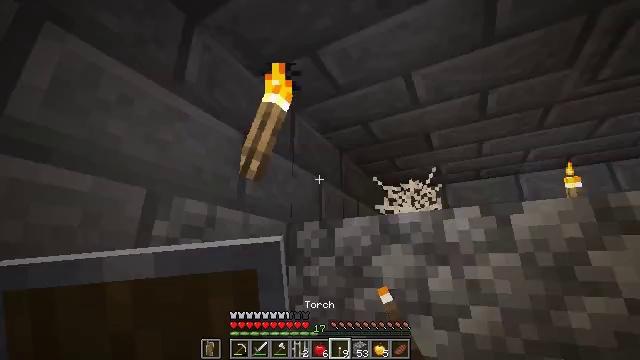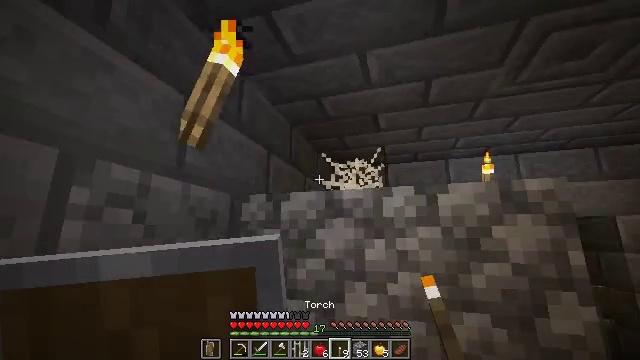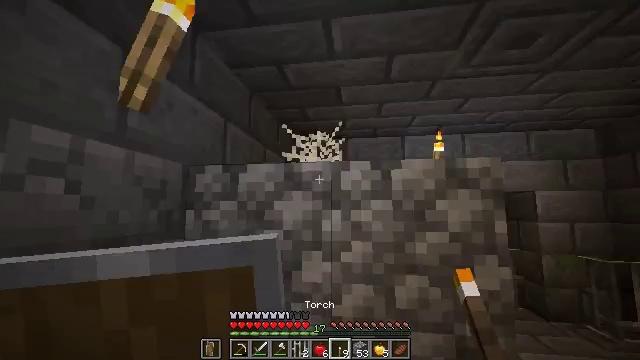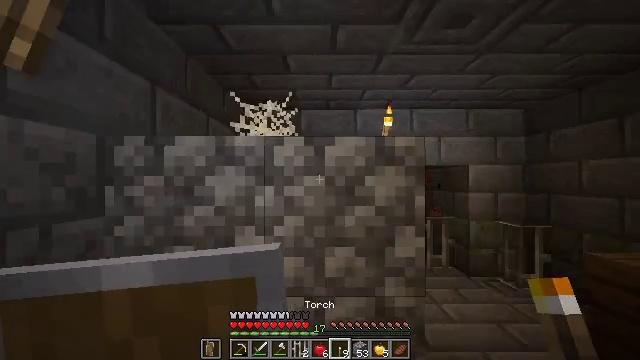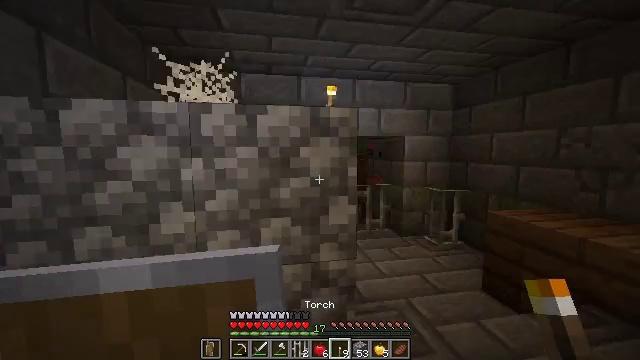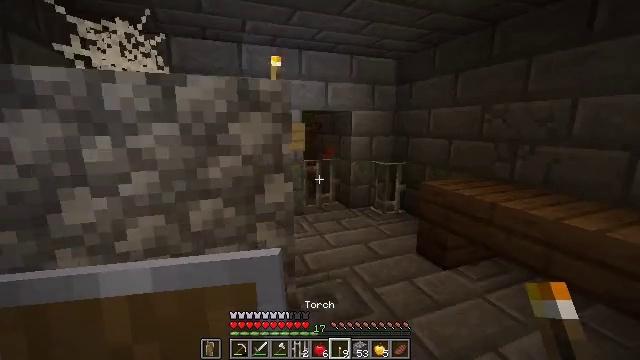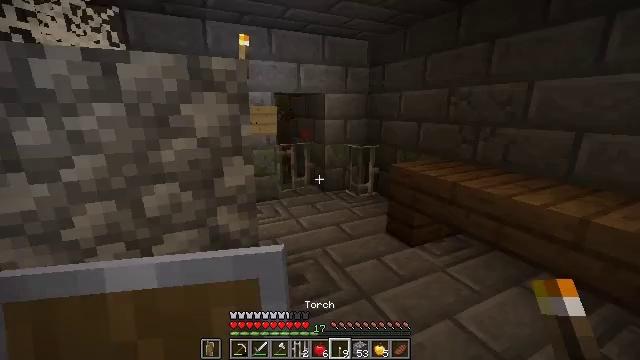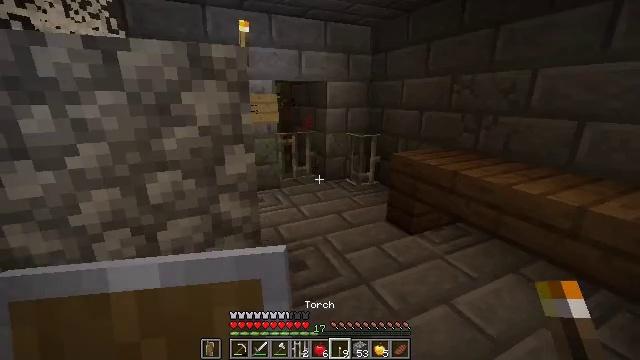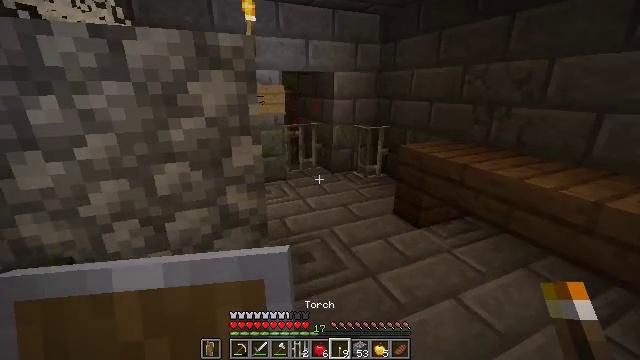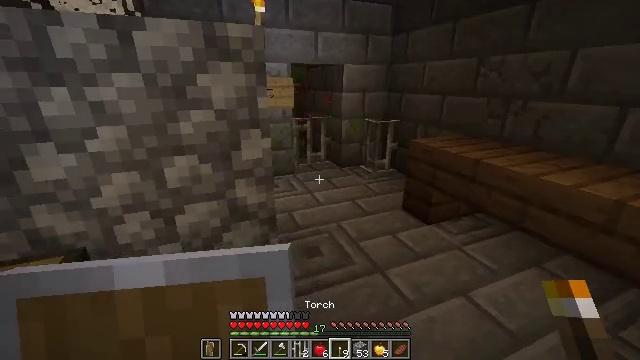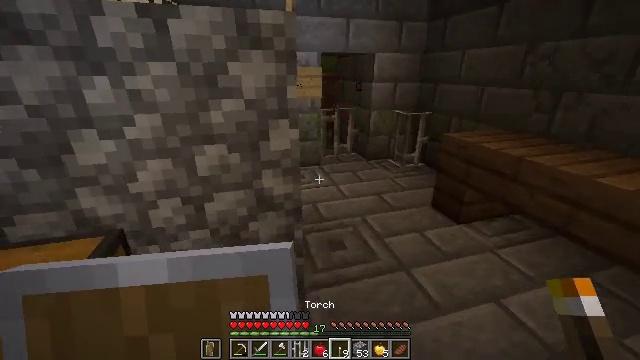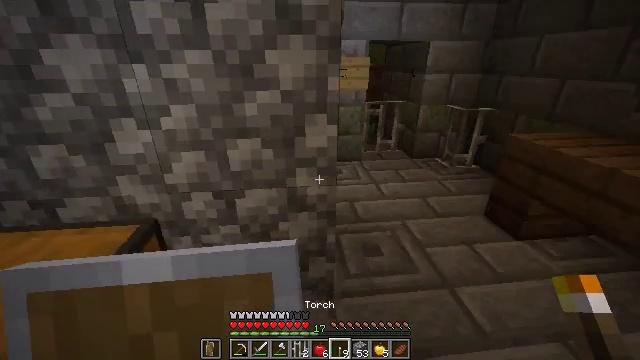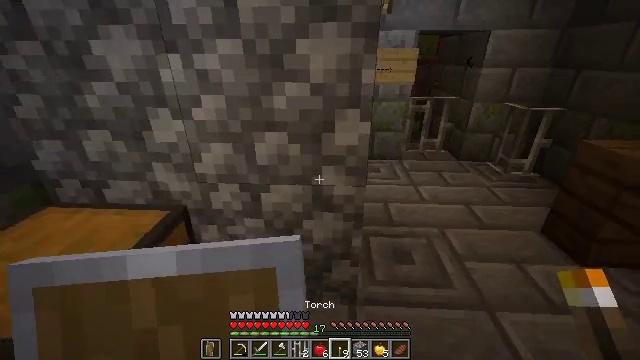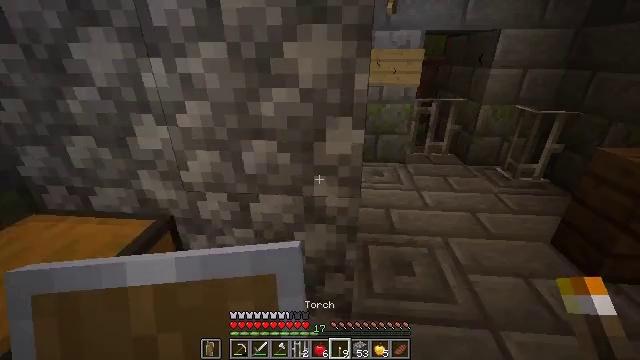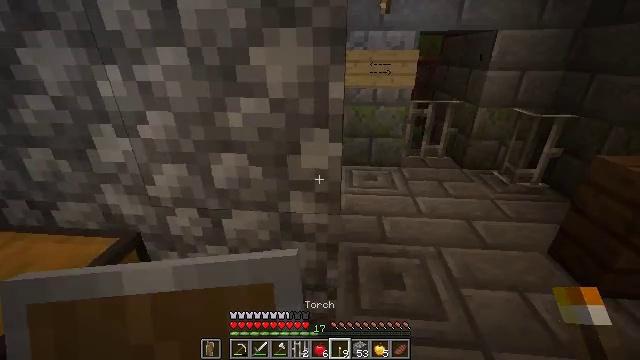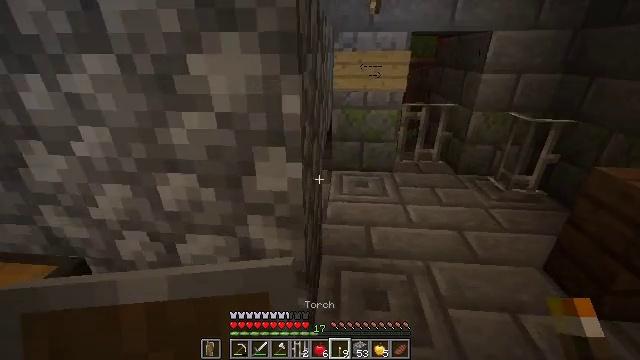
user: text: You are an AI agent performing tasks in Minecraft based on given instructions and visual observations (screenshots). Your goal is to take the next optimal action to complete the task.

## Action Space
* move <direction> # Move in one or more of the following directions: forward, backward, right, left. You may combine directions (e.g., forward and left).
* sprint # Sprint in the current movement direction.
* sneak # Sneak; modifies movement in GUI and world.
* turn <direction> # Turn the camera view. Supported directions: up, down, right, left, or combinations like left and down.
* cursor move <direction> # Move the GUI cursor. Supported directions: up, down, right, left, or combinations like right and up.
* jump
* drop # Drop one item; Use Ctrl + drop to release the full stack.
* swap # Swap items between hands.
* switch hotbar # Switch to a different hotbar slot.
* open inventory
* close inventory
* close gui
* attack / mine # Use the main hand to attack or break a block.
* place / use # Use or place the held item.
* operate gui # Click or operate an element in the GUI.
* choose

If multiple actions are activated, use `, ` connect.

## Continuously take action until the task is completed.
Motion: motion action
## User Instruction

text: Attack the oak wall sign to remove it.
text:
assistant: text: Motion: turn right and down
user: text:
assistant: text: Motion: move right, turn right and down
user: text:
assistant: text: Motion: move right, turn right and down
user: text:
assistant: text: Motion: move right, turn right and down
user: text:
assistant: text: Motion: move right, turn right and down
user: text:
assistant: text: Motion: move right, turn right and down
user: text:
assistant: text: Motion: move right, turn down
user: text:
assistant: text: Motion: move forward and move right, turn left and down
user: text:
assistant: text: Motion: move forward and move right, turn left and down
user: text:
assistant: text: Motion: move forward and move right, turn left and down
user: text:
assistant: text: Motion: move forward and move right, turn left and down
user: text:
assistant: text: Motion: move forward and move right, turn left and down
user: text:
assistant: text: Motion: move forward and move right, turn left
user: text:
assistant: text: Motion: move forward and move right
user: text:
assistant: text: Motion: move forward and move right
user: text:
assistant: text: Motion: move forward and move right
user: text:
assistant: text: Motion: move forward and move right, turn right
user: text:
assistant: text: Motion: move forward and move right, turn right
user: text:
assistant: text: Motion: move right
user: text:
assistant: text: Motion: move right, turn left
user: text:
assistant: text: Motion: move right, turn left
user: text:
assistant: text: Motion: move right, turn left
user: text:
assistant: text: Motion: move right, sneak, turn left
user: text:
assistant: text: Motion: move right, sneak, turn left
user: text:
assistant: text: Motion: move right, sneak, turn left
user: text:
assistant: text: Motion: move right, sneak, turn left
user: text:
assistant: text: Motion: move right, sneak, turn left
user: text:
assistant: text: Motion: move right, sneak
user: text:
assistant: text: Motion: move right, sneak
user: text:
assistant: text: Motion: move right, sneak